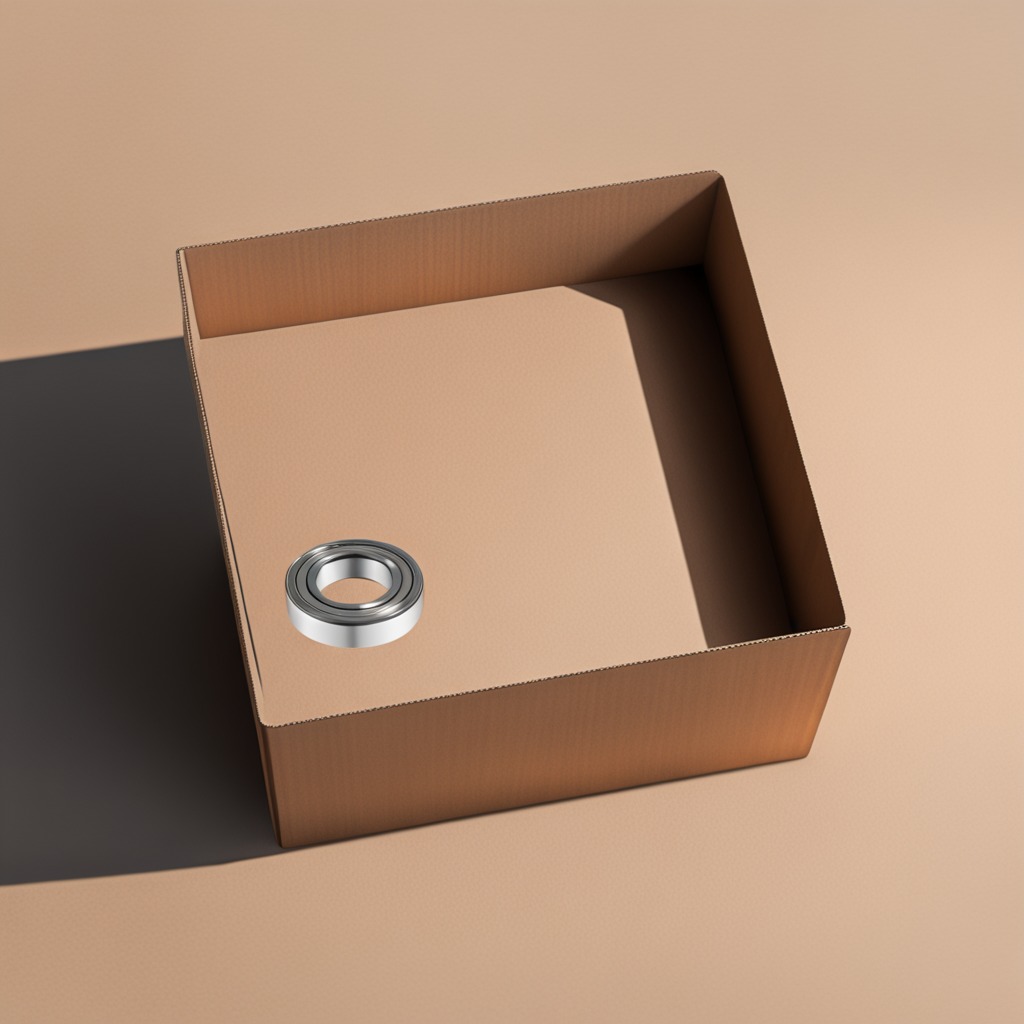
A metal ball bearing is lying on the cardboard box surface.